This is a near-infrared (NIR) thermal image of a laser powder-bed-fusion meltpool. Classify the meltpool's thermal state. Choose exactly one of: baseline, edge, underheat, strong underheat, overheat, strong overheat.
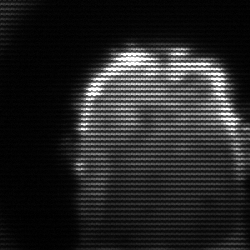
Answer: baseline